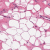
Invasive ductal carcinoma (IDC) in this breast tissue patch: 0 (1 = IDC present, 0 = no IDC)